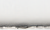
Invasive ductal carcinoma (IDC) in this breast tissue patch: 0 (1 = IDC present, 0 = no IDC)